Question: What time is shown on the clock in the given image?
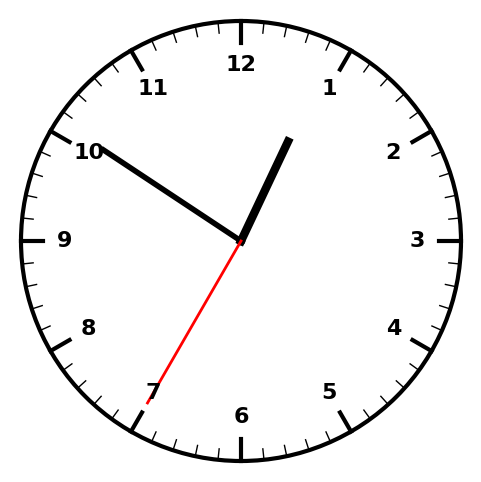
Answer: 12:50:35